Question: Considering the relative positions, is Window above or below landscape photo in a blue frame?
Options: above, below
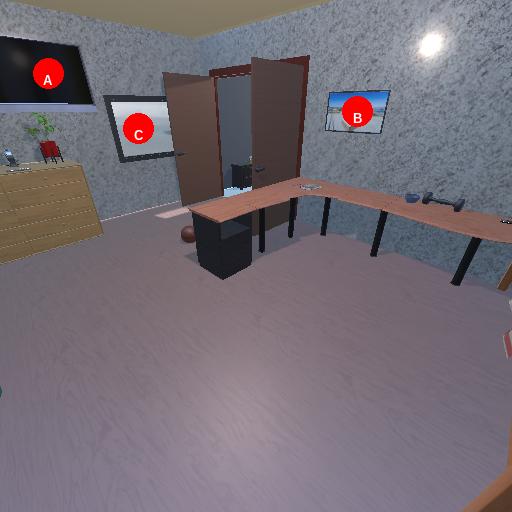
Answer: above